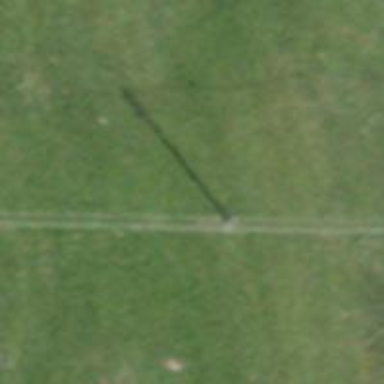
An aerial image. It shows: Minor power line with 3 cables.